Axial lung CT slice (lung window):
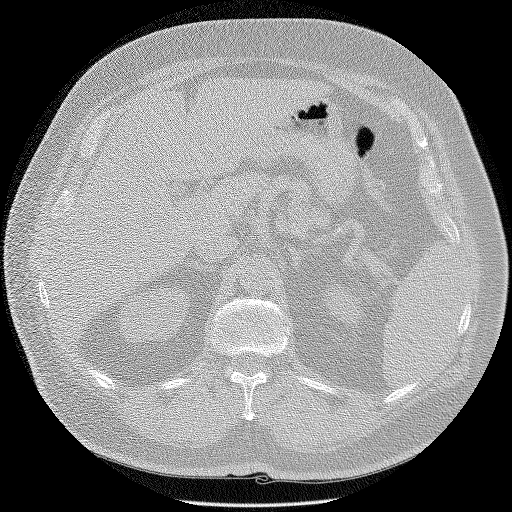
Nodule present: no